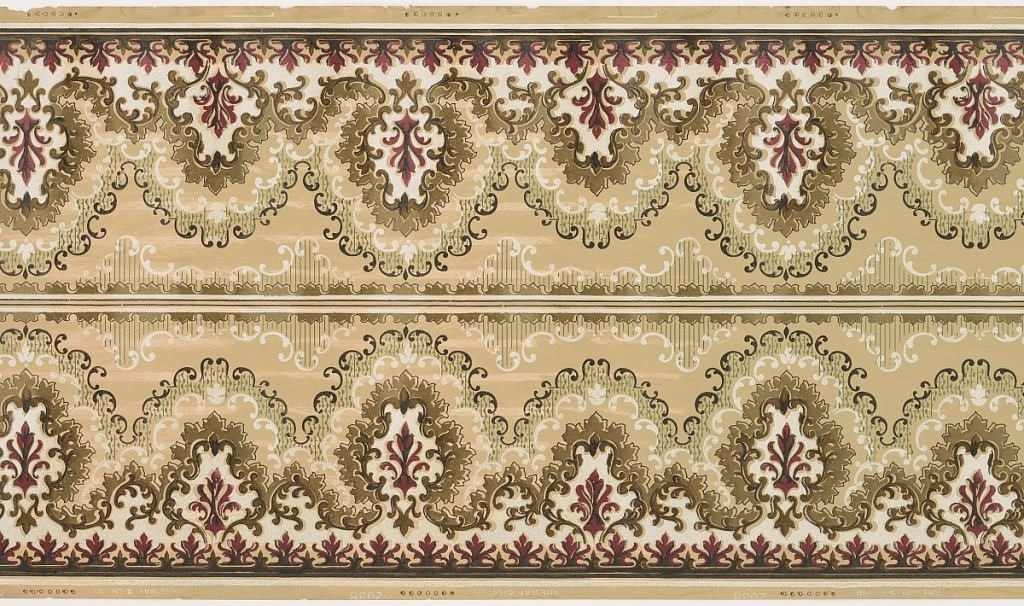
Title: Border
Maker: Janeway & Co. Inc., New Brunswick, New Jersey, 1848 - 1914
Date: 1905–1915
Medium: Machine-printed paper
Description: Two bands of mirror-reversed repeating design composed of a continuous frieze of alternating large and smaller foliate cameos on a solid ground, with occasional horizontal bands bordered on the top by a complementary foliate frieze and on the bottom by horizontal stripes. Printed in white, black, umbre, scarlet, green, peach and pale olive green.